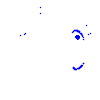
Particle: kaon